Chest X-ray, AP view. Patient: 44 years old, sex M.
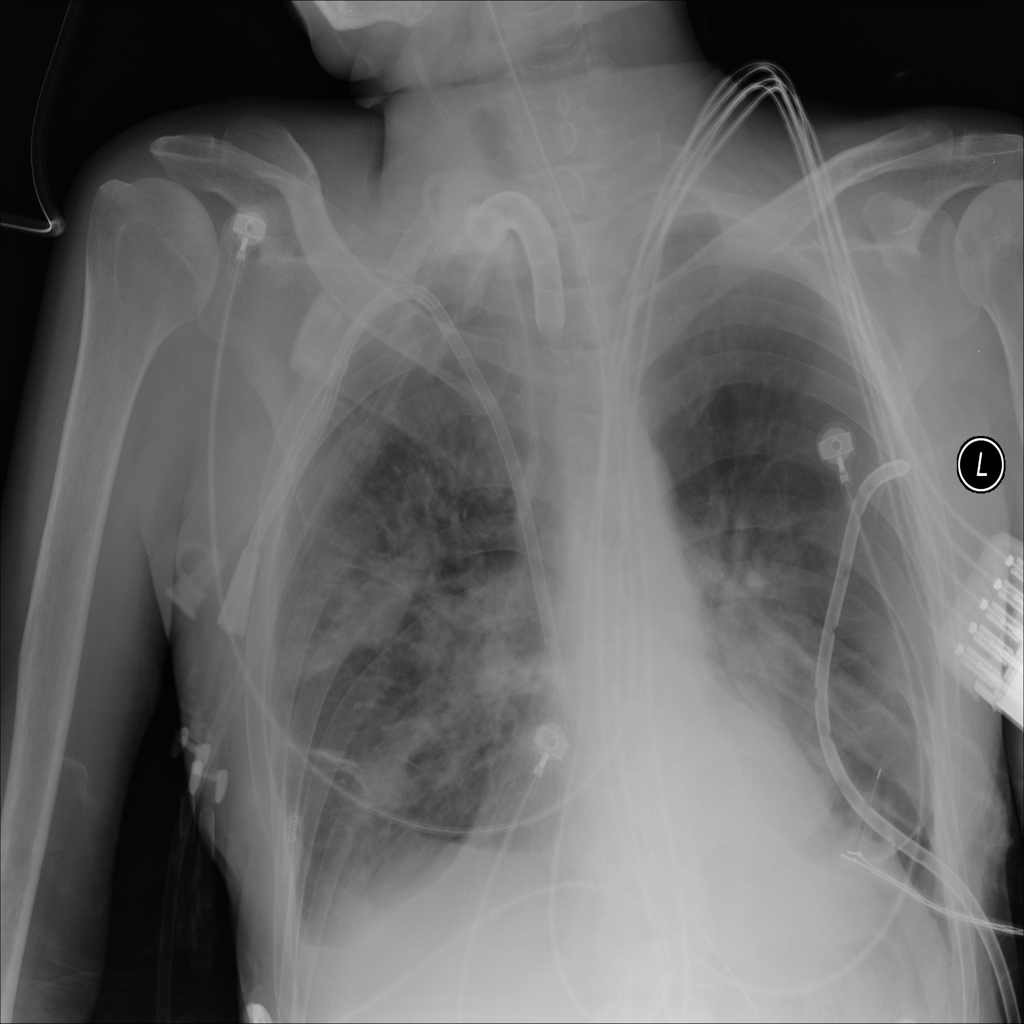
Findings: Atelectasis, Consolidation, Infiltration